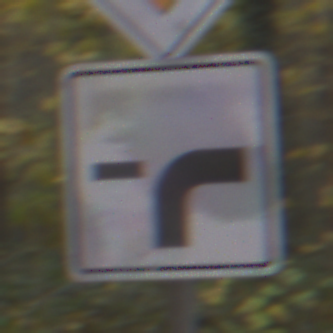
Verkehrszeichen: VerlaufVorfahrtsstrasse9
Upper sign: Vorfahrtsstrasse
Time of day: MorningAfternoon
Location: Outdoor (Nature)
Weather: Overcast
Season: Autumn
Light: Natural